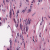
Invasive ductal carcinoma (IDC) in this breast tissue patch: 1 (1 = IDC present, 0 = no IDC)